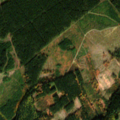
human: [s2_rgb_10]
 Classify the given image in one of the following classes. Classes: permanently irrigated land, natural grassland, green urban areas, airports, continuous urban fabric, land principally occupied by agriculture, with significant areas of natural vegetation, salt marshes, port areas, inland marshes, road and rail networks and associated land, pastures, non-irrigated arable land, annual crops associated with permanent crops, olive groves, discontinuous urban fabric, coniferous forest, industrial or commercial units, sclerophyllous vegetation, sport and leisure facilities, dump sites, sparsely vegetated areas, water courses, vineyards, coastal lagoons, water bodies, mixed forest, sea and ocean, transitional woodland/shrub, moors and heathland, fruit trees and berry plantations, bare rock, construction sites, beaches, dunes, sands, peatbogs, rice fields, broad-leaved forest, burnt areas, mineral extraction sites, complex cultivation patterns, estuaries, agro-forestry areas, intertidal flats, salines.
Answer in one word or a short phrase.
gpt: pastures, coniferous forest, mixed forest, transitional woodland/shrub